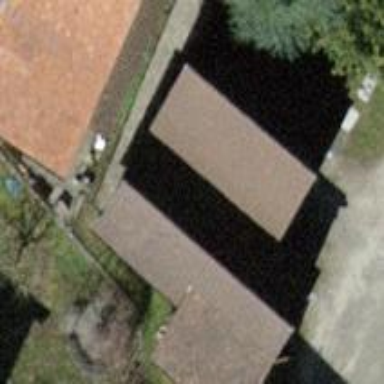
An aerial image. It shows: Farm auxiliary building with gabled roof.